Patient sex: F
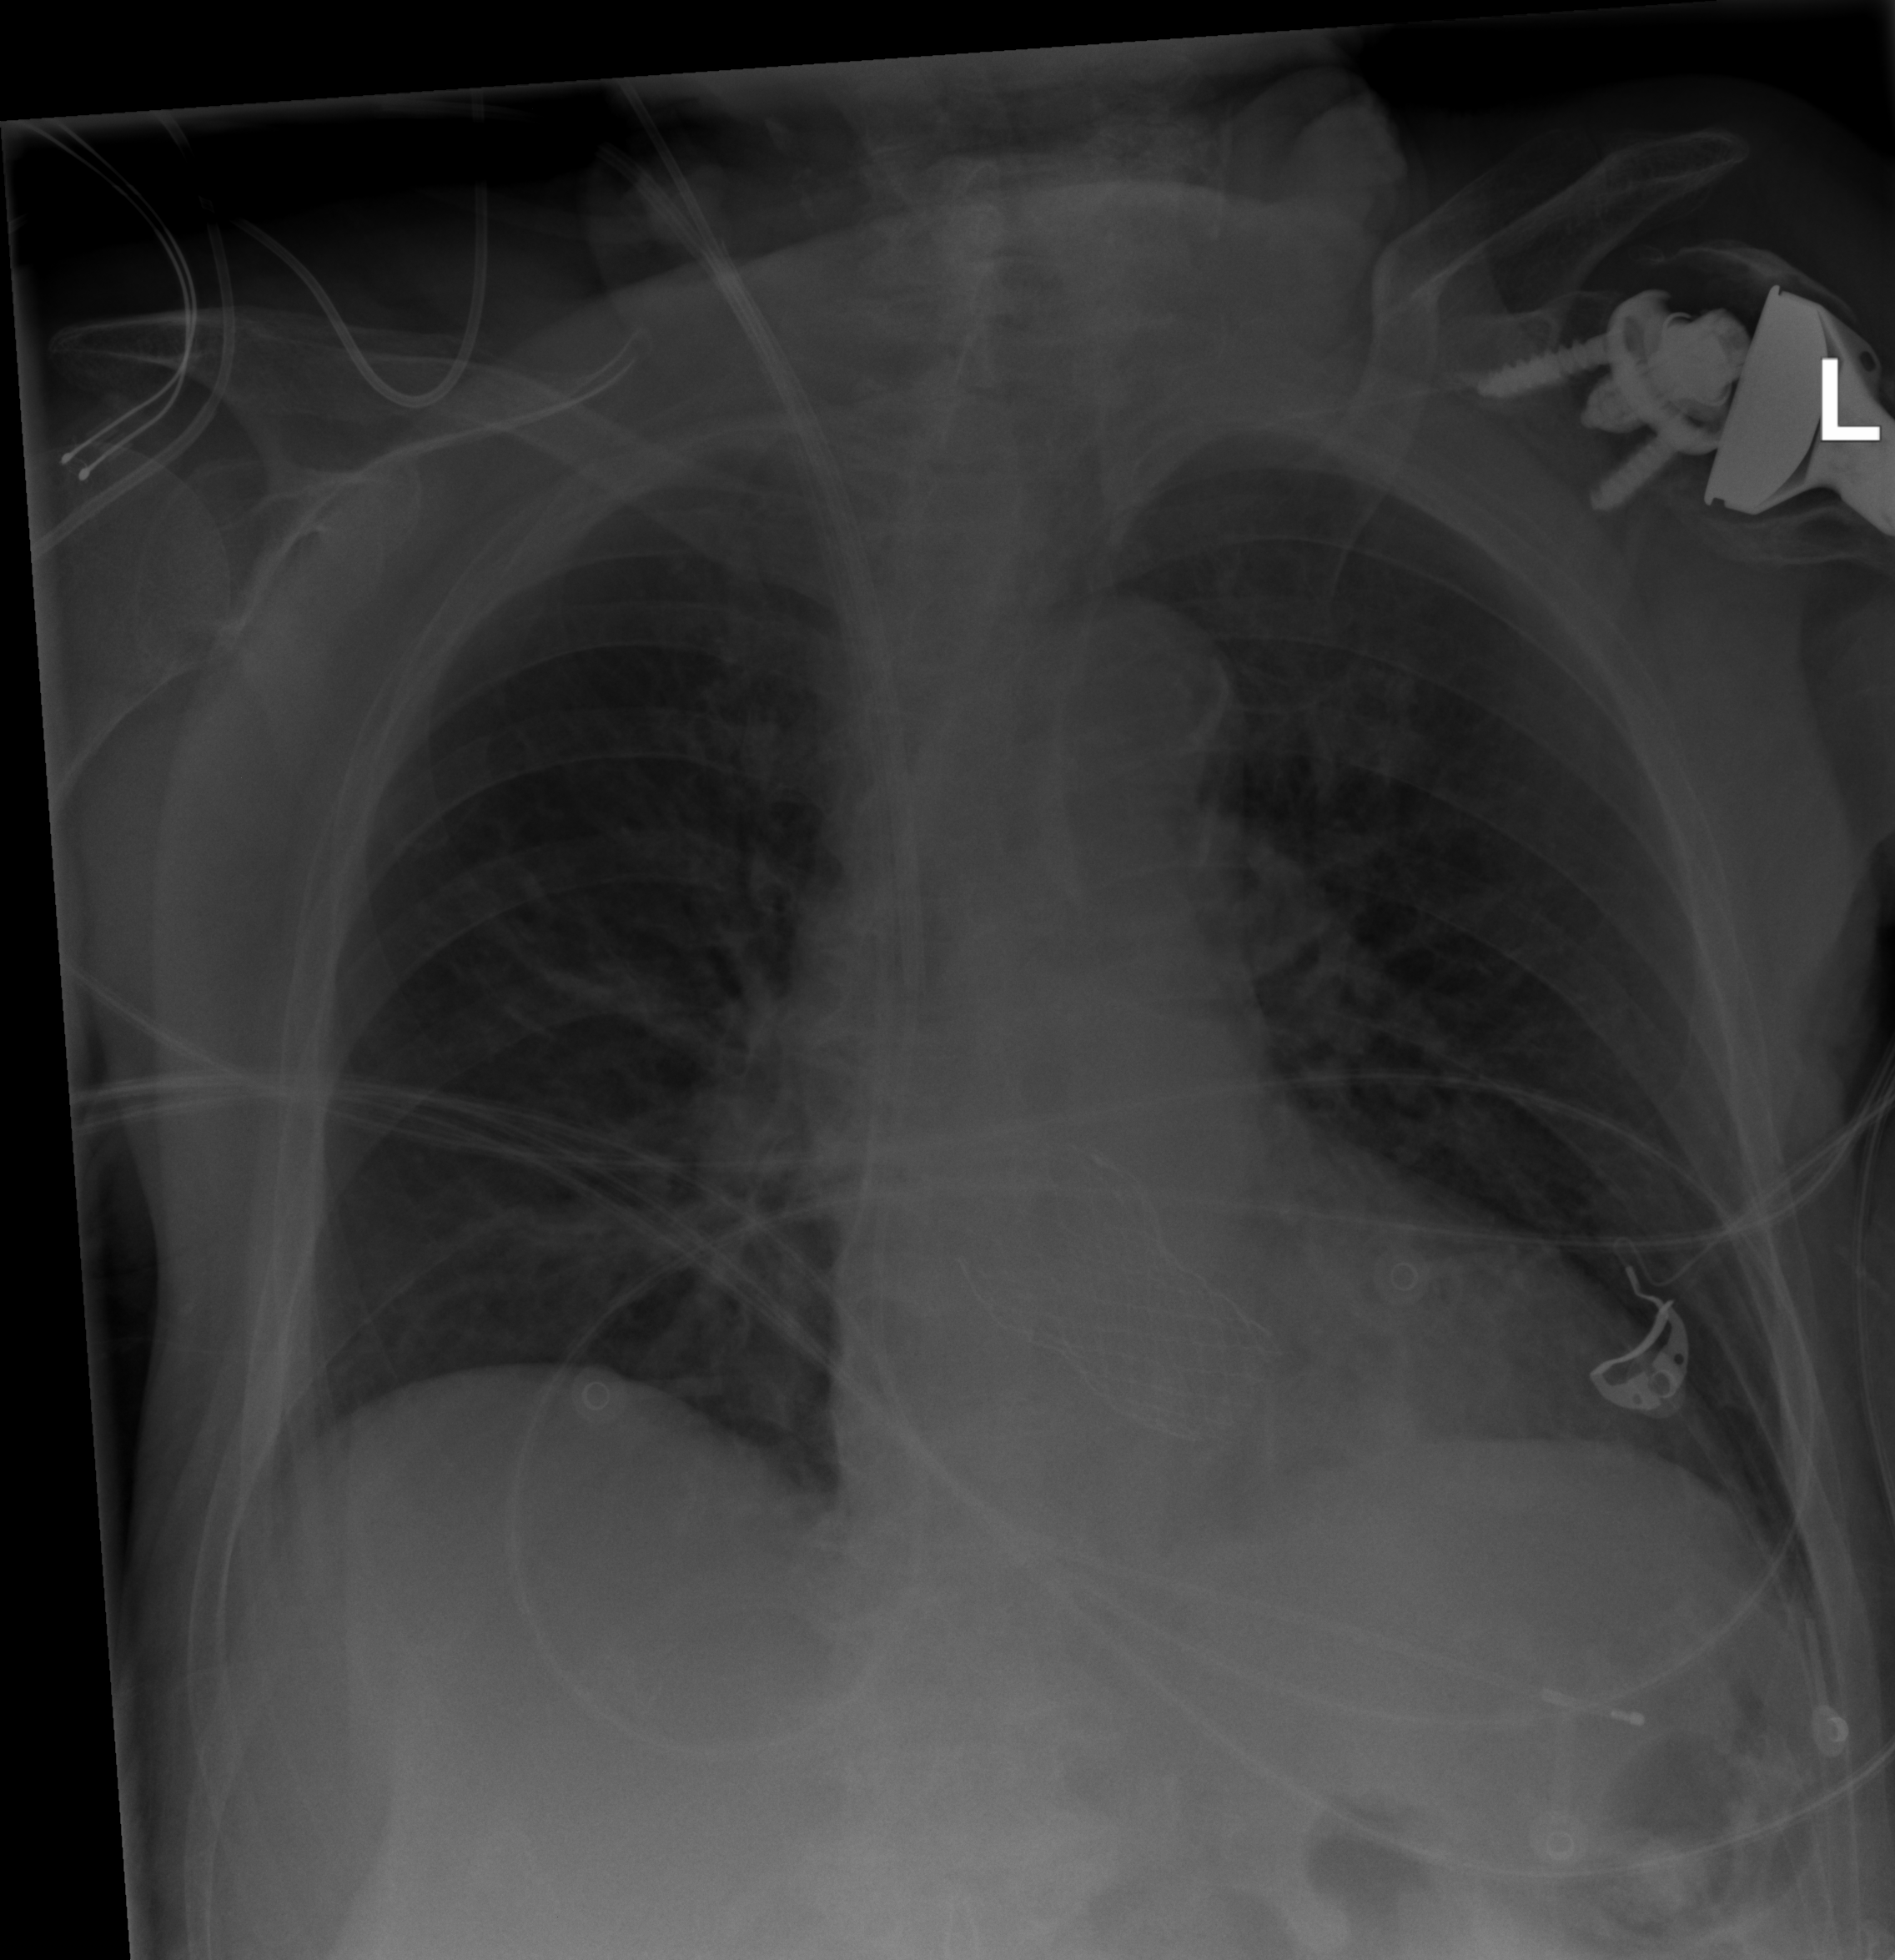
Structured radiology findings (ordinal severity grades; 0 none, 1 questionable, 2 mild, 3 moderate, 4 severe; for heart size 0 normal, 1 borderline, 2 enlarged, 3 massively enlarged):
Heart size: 1
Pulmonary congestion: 2
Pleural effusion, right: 0
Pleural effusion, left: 1
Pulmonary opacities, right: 0
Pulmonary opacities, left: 0
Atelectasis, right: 1
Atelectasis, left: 1